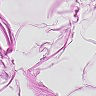
Metastatic tissue present: no